Question: I'm trying to open a file with spaces in path with subprocess.call function but I can't get it working.
'''
import subprocess
subprocess.call(['cmd','/c','start C:/Users/akg/Desktop/file 1.png'])
'''
I've tried also
'''
import subprocess
file= '"C:/Users/akg/Desktop/file 1.png"'
subprocess.call(['cmd','/c','start '+file])
'''
But I still getting this error
1st case :

even spliting the command whenever there is a whitespace is not working
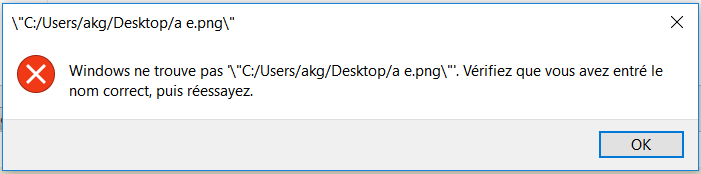
Answer: The solution that worked for me is to delete the start option as described here : <URL>
'''
import subprocess
subprocess.call(['cmd','/c',"C:/Users/akg/Desktop/file 1.png"])
'''
or
'''
subprocess.call(['cmd', '/c', 'start', "", "C:/Users/akg/Desktop/file 1.png"])
'''
Thank you all